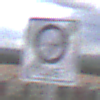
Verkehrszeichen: EndeUmweltzone
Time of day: MorningAfternoon
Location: Outdoor (Suburban)
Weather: PartlyCloudy
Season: NotSpecified
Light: Natural